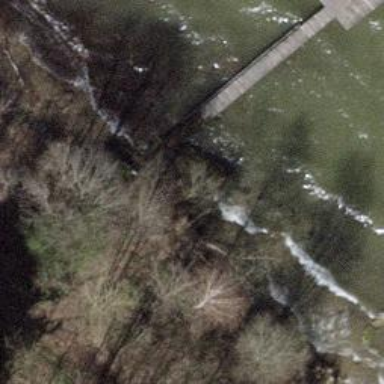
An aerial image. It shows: Man-made pier.